Lunar surface albedo tile
Center latitude: -3.411
Center longitude: -17.357
Resolution (meters per pixel, mean): 197.03
Tile area (km^2): 40684.53
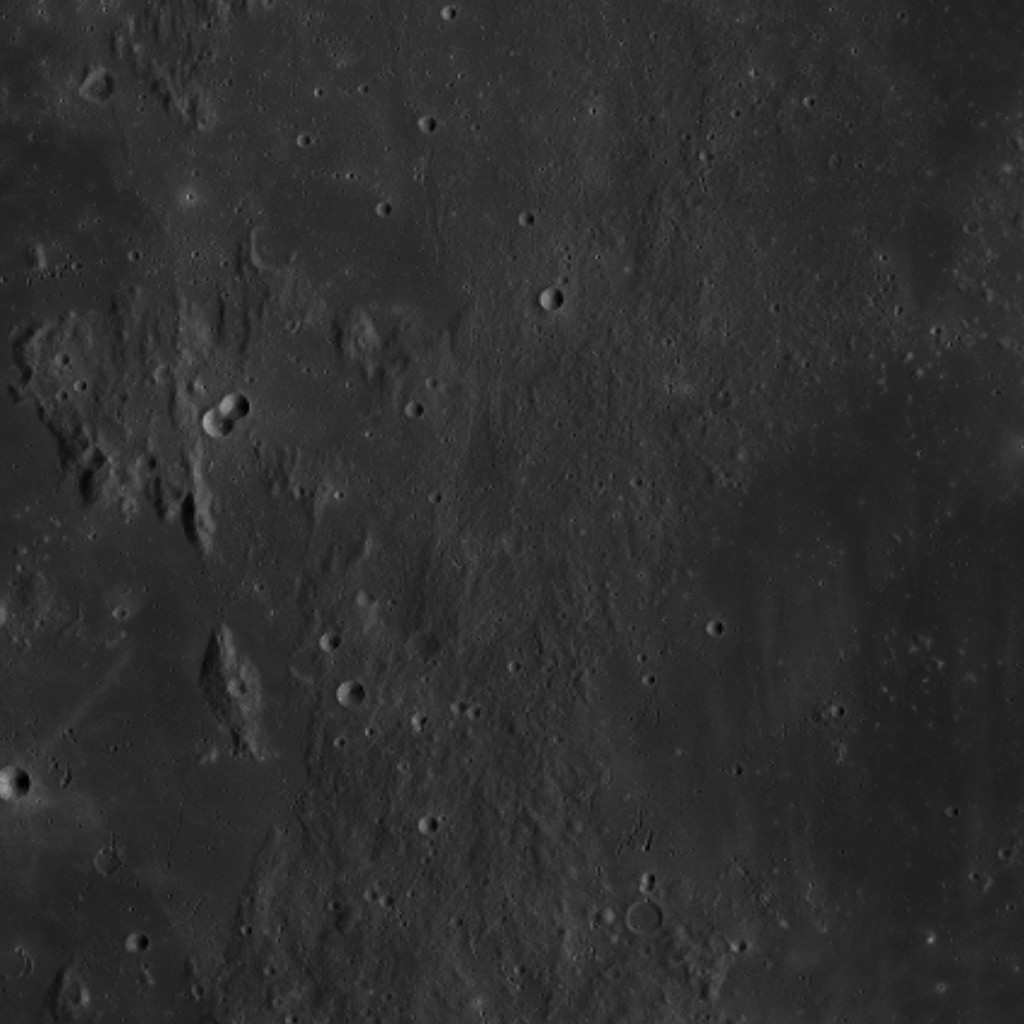